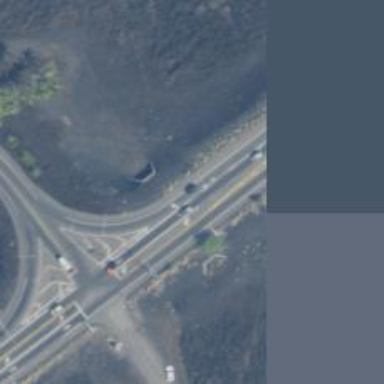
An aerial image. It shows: Asphalt road classified as primary highway.